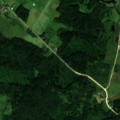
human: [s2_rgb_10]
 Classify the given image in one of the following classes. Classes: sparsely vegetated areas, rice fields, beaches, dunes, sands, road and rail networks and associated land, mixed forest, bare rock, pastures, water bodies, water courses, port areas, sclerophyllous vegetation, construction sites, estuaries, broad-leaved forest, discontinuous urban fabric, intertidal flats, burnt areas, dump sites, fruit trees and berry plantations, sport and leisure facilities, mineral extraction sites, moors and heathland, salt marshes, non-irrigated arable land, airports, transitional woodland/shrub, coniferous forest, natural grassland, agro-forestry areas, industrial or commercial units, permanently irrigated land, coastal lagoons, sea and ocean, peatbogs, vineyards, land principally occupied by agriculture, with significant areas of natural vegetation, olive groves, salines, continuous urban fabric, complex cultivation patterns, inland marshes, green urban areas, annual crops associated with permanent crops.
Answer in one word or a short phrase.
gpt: complex cultivation patterns, land principally occupied by agriculture, with significant areas of natural vegetation, broad-leaved forest, mixed forest